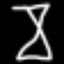
Label: hourglass